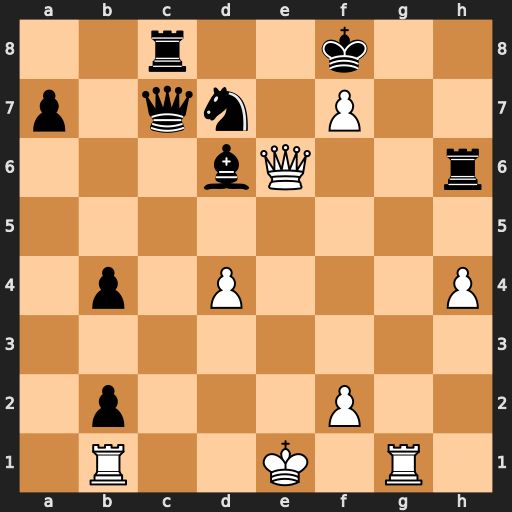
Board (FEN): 2r2k2/p1qn1P2/3bQ2r/8/1p1P3P/8/1p3P2/1R2K1R1
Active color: w
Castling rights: -
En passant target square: -
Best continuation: Rg8#